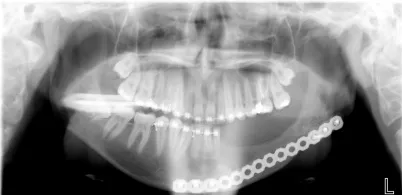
OPT evaluation at 9 month follow up at removing titanium
mesh time. Bone regeneration can be appreciated on the left
body mandible.
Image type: radiology (x_ray)